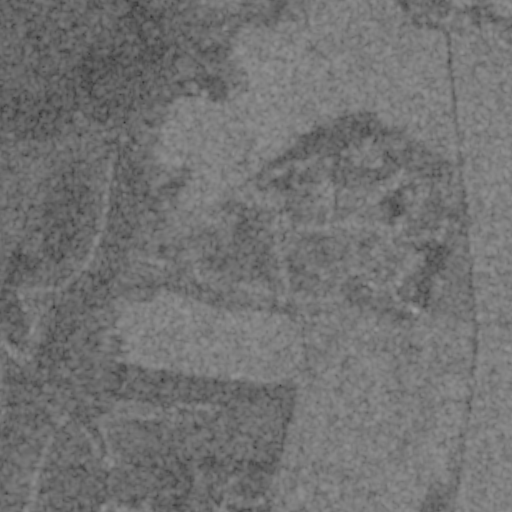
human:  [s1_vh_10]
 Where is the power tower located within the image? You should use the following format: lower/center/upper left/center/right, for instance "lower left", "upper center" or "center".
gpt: The power tower is located in the right of the image.
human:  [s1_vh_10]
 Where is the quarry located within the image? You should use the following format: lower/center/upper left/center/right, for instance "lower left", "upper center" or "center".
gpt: The quarry is located in the upper right of the image.
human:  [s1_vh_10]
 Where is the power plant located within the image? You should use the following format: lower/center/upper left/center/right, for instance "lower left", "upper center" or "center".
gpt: There is no power plant in the image.

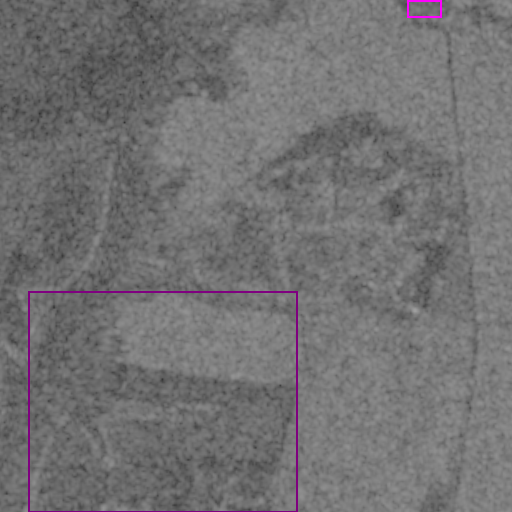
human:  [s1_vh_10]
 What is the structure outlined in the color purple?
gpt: The structure outlined in purple is a crop field.
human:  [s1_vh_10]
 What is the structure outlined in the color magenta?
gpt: The structure outlined in magenta is a quarry.
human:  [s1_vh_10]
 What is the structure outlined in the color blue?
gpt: There is no blue outline.